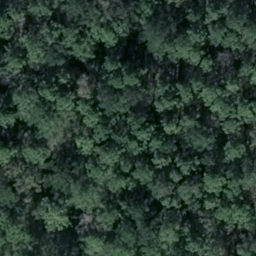
Label: forest